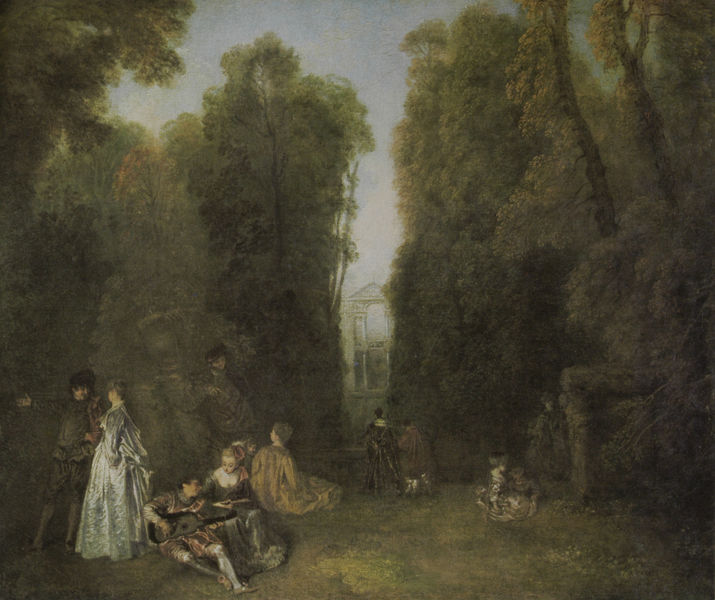
Titel: La perspective, Die Perspektive
Künstler: Antoine Watteau
Standort: Boston (Massachusetts)
Institution: Museum of Fine Arts
Schlagwörter: baum, blau, blätter, dunkel, gemälde, himmel, mann, schatten, weiß, wolken, baumstämme, bäume, frauen, gelb, grün, landschaft, menschen, sitzen, äste, abend, braun, brust, damen, fenster, frankreich, frau, grau, hüte, kleid, kleider, licht, marmor, männer, pastell, reden, säulen, gebäude, gras, haus, hund, park, rasen, schloss, wiese, fest, gesellschaft, herren, party, feier, kappe, architektur, barock, kleidung, mensch, silber, stehen, stein, gesten, instrument, natur, büsche, gebüsch, adel, paar, personen, gesang, gitarre, musik, musiker, pflanzen, rokoko, rosa, seide, wald, kinder, garten, sommer, liegen, bogen, nachmittag, giebel, herbst, weis, picknick, romantik, freizeit, vergnügen, finster, musikinstrument, baumkrone, baumkronen, frühling, schneise, tor, unscharf, spiel, antike, torbogen, spaziergang, lichtung, uniform, violine, sänger, romantisch, stelldichein, kniestrümpfe, tempel, watteau, pavillon, laute, saiteninstrument, wal, klassik, pavillion, arbre, laube, musikant, paare, skene, picknik, tieren, gartenfest, barde, mesch, büsch, kosaken, decollete, fetes galantes, waldlichtung, musique, galanterie, bbaum, fete galante, rococco, pücklerschlag, amüsement, baumstäme, waldschneise, xviieme, wattaue, park garten, naîture